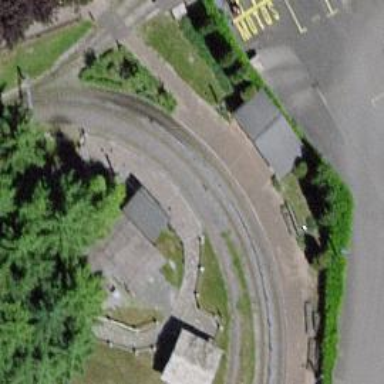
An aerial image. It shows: Miniature railway station.